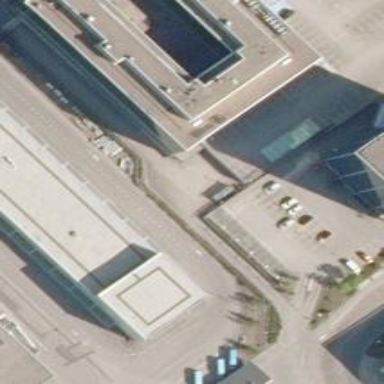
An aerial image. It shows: Airport gate.